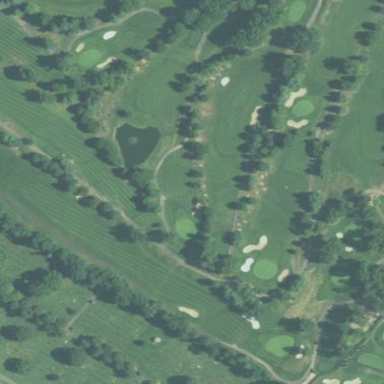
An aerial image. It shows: Golf fairway surrounded by grass.